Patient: sex M, age 72
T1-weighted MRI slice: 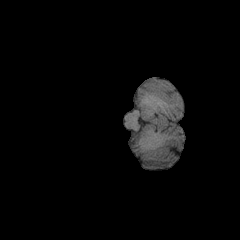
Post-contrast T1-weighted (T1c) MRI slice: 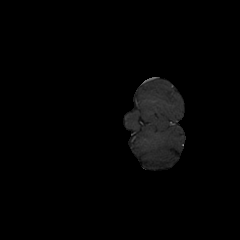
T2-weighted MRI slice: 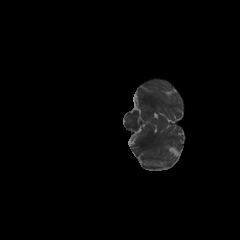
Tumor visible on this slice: no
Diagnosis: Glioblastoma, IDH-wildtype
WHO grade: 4